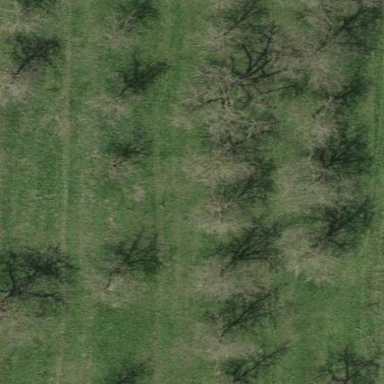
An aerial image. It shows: Orchard.